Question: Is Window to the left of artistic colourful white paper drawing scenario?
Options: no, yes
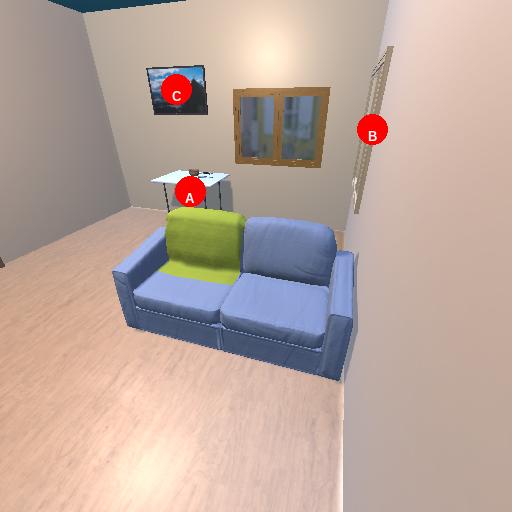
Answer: no